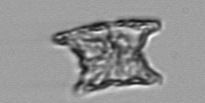
Label: Eucampia